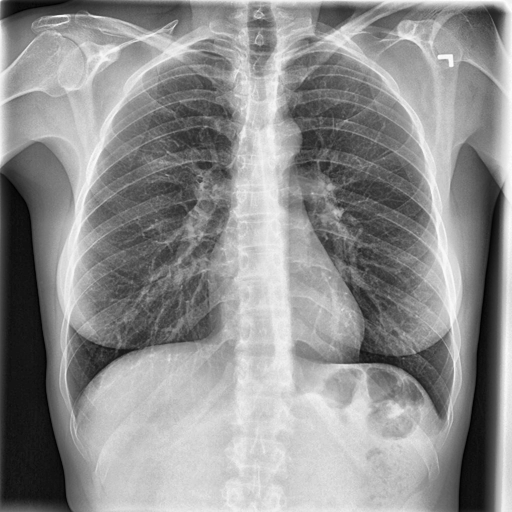
Finding: NORMAL